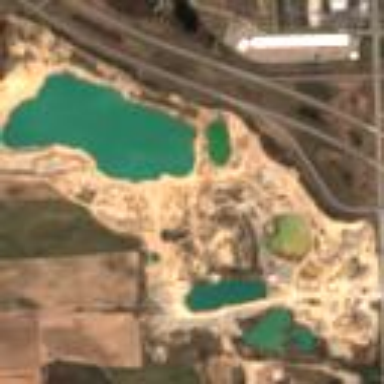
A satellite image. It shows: Quarry mine extracting aggregate resources.